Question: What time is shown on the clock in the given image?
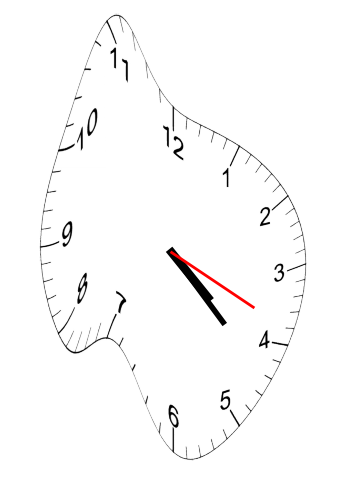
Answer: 04:22:19